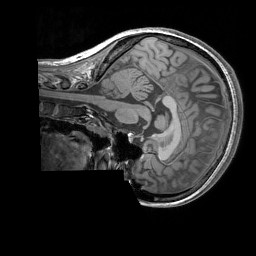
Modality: T1w
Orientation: sagittal